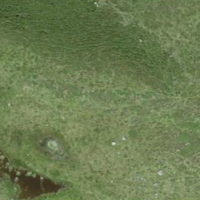
EUNIS habitat code: 26
Species observed at this site:
Eriophorum scheuchzeri